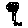
Label: tree